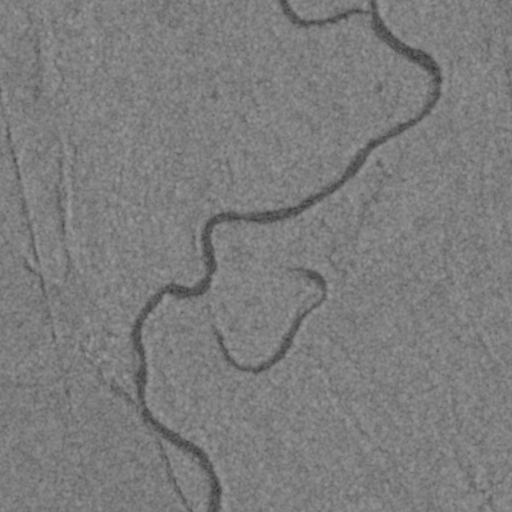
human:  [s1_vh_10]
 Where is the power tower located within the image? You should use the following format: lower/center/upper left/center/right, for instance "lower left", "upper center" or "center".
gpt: The power tower is located in the left of the image.
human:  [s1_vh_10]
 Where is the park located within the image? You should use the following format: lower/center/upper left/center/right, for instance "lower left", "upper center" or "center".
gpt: There is no park in the image.

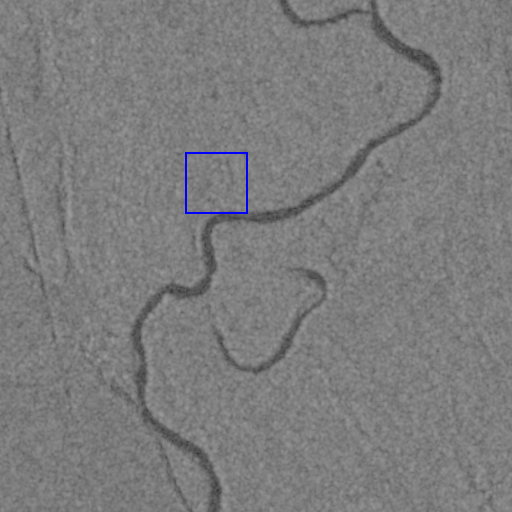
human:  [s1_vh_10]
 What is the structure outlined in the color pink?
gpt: There is no pink outline.
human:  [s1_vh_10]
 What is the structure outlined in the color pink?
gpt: There is no structure outlined in pink.